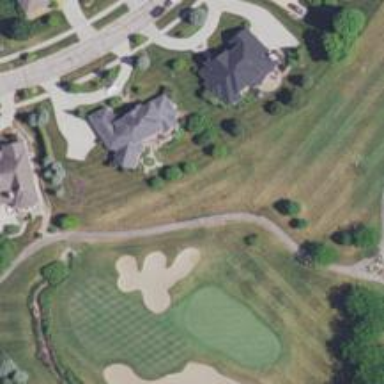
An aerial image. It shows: Service road designated as golf cart path.